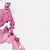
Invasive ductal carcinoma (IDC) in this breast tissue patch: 0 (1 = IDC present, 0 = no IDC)